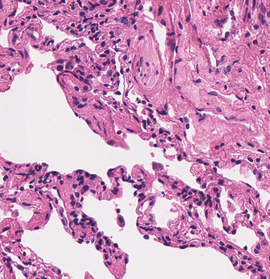
Tumor epithelial tissue: no
Tumor-associated stroma tissue: no
Normal tissue: yes